The image is a wavelet scalogram (time versus scale/frequency) of a rolling-element bearing's vibration signal. Classify the bearing condition as one of: normal, inner_race, outer_race, ball.
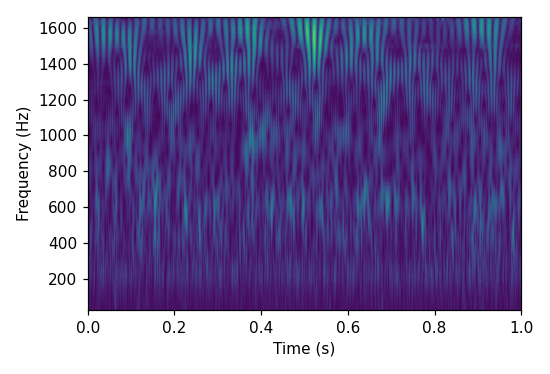
Answer: outer_race